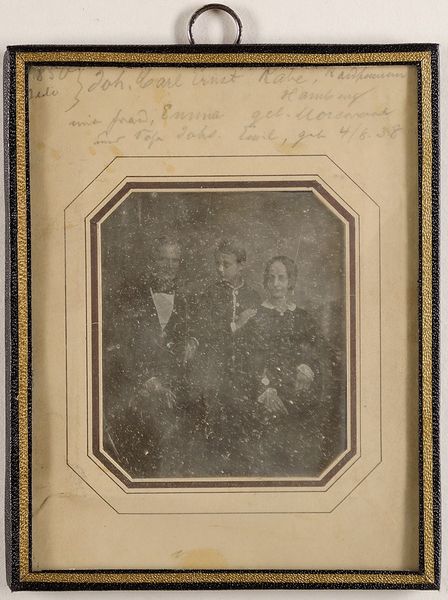
Titel: Der Kaufmann Johann Carl Ernst Rabe aus Hamburg mit seiner Frau Emma, geb. Morewood, und dem Sohn Johannes Emil (geb. 1838)
Künstler: Carl Ferdinand Stelzner
Standort: Hamburg
Institution: Museum für Kunst und Gewerbe Hamburg
Schlagwörter: mann, frau, gruppenportrait, figur, mutter, vater, junge, foto, fotografie, photographie, photo, sohn, lichtbild, daguerreotypie, bildwerke, angewandte und bildende kunst, hessische systematik, porträtfotografie, porträtphotographie, gruppenporträt, familienporträt